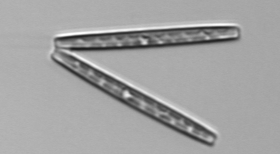
Label: Thalassionema